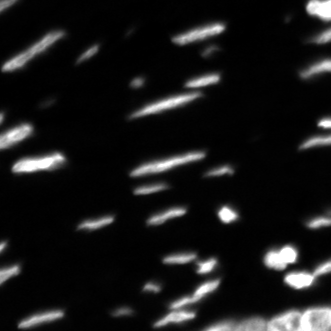
Tissue sample: ovarian
Magnification: 10.0x
Cell type: Ovary cancer cells
Senescence state: senescent